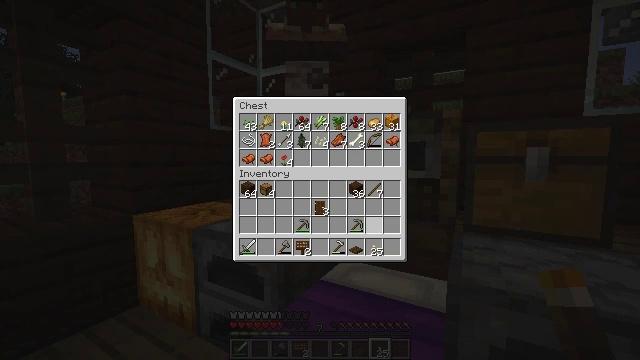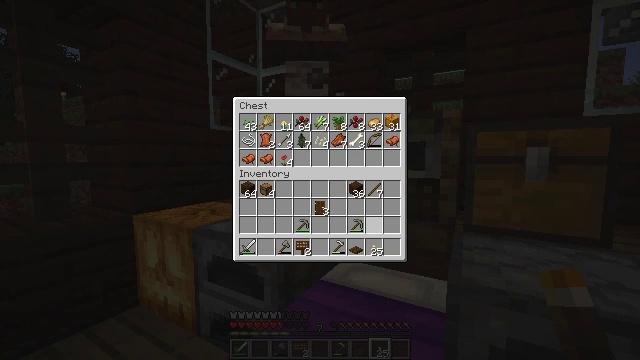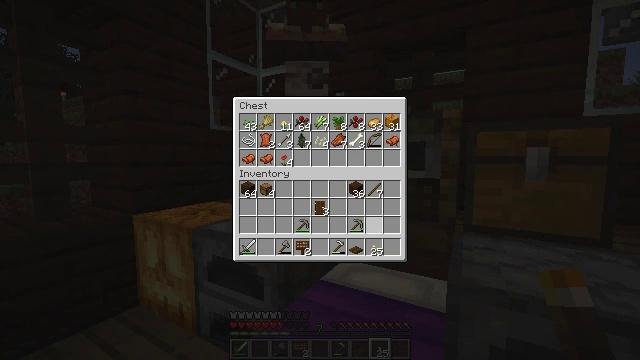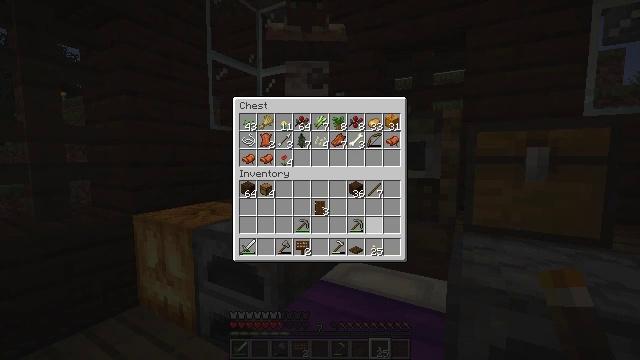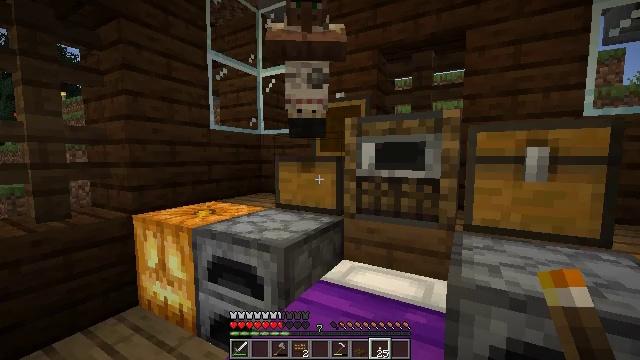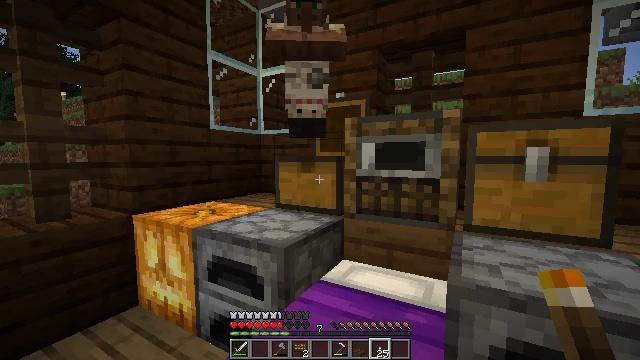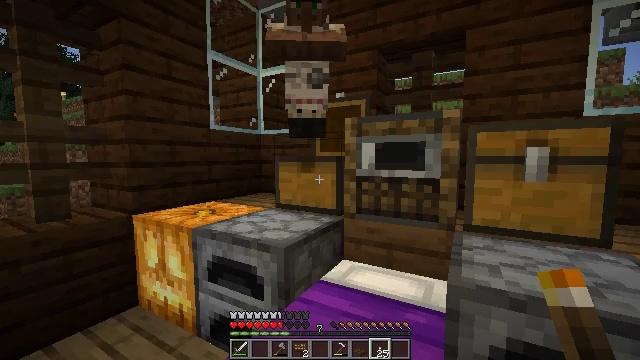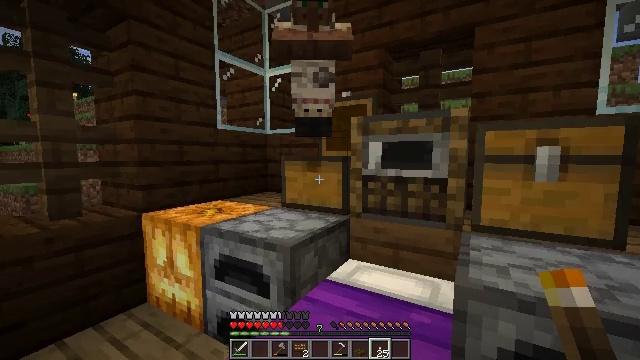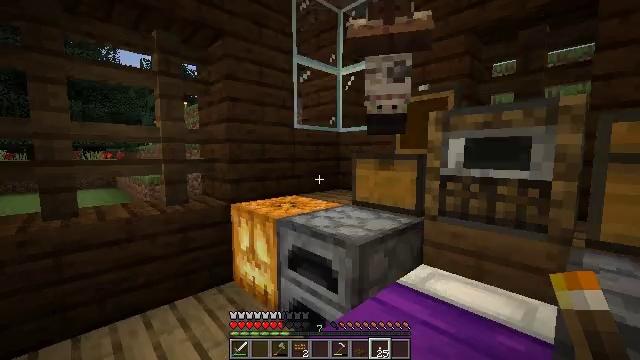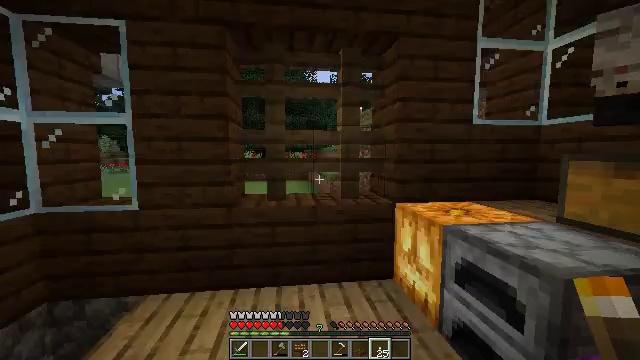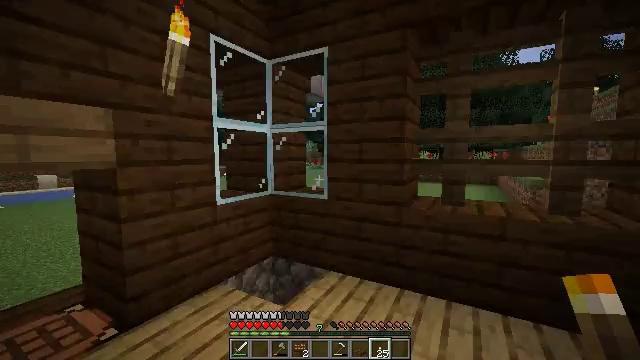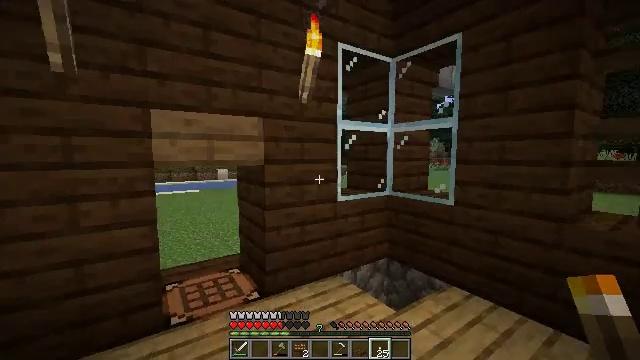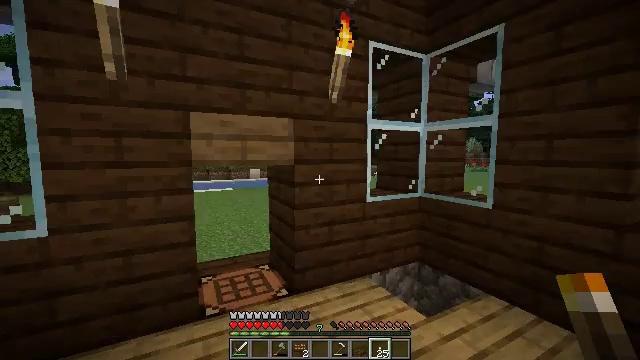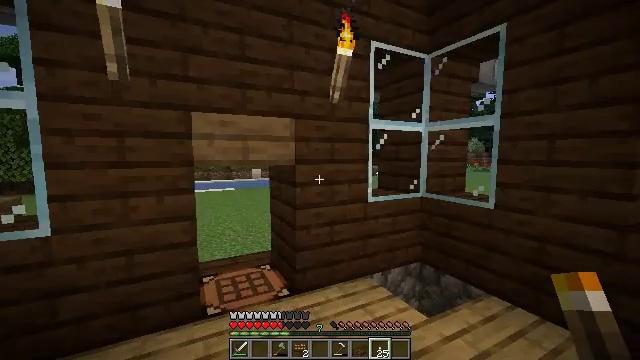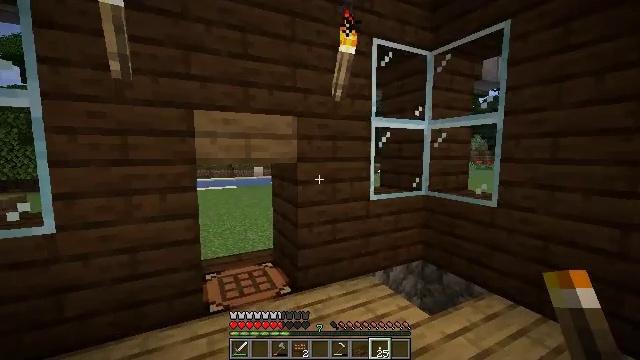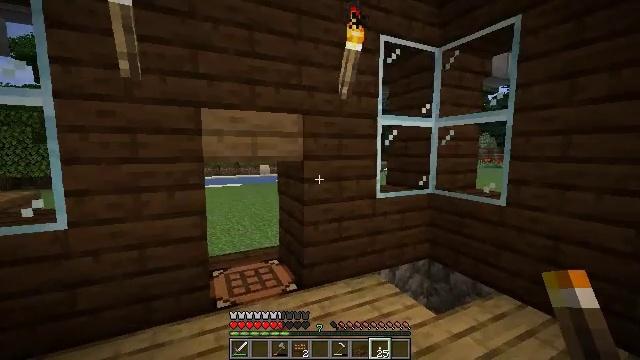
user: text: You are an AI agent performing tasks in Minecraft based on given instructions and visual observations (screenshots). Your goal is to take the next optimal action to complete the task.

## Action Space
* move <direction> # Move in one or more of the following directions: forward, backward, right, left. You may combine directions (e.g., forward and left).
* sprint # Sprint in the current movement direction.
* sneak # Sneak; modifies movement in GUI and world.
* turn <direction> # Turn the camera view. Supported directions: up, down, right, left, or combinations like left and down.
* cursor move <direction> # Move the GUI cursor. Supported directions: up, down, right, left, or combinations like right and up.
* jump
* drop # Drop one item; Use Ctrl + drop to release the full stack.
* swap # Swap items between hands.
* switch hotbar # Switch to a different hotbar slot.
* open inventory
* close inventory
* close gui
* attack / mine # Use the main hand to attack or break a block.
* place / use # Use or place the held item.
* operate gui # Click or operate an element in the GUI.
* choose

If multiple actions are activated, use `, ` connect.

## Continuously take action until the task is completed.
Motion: motion action
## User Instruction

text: Attack the spruce slab to remove it.
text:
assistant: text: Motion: no_op
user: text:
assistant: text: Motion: no_op
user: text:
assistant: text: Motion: no_op
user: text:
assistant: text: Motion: no_op
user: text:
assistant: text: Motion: close gui
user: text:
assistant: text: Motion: no_op
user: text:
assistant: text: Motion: turn left
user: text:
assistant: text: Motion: turn left
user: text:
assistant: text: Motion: turn left
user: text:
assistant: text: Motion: turn left
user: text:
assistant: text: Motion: turn left
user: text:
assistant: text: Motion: turn left
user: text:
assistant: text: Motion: no_op
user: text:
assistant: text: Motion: no_op
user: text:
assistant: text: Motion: turn left
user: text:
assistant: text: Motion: move forward, turn left
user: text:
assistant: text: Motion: move forward, turn left
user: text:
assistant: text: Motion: move forward, turn left
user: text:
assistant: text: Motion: move forward, turn left and down
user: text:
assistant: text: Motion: move forward, turn left and down
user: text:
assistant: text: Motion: move forward, turn down
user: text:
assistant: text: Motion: move forward, turn down
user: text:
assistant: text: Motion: move forward, turn right and down
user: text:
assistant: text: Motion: move forward, turn down
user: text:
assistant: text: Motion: move forward, turn down
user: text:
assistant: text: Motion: move forward, turn down
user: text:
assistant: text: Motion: move forward, sneak, turn right and down
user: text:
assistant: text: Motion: move forward, sneak, turn right and down
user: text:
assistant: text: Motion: move forward, sneak, turn right
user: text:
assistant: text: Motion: move forward, sneak